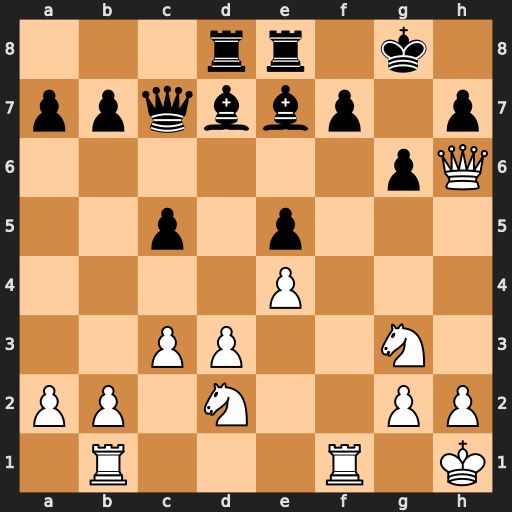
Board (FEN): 3rr1k1/ppqbbp1p/6pQ/2p1p3/4P3/2PP2N1/PP1N2PP/1R3R1K
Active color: w
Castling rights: -
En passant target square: -
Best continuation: Rxf7 Kxf7 Qxh7+ Ke6 Qxg6+